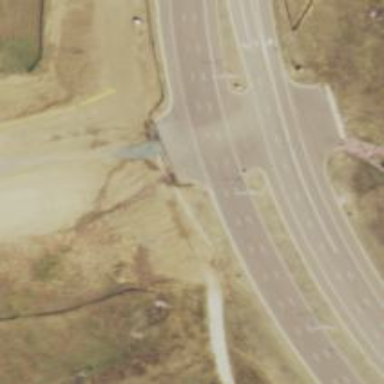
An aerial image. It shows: Tertiary road.